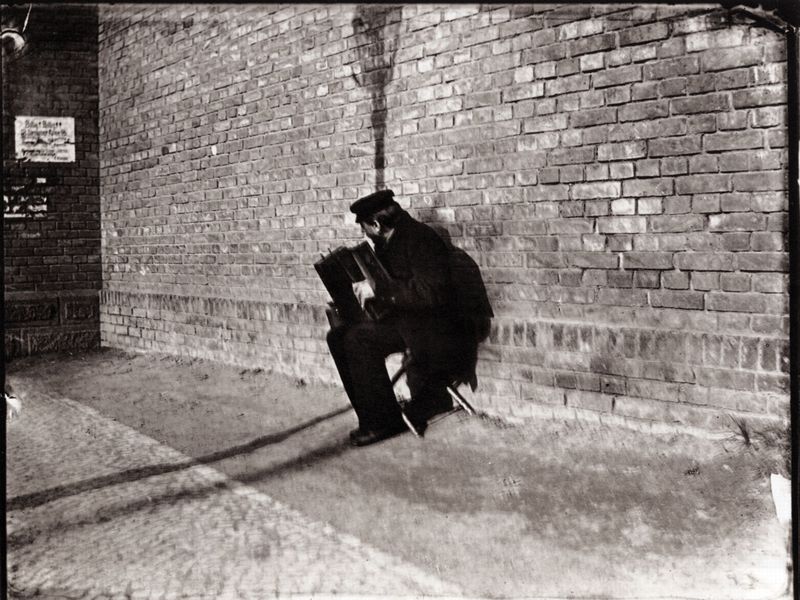
Titel: Straßenmusikant
Künstler: Heinrich Zille
Schlagwörter: dunkel, hand, mann, schatten, weiß, sand, sitzen, stadt, abend, bewegung, frankreich, grau, hell, hintergrund, hut, kleider, lampe, laterne, licht, nacht, ohr, paris, profil, schwarz, strasse, stuhl, haus, weg, bart, hose, jacke, kappe, mütze, wand, arm, band, gesicht, kleidung, lang, mensch, stein, steine, herr, instrument, porträt, einsamkeit, einsam, boden, haare, mantel, sitzend, leuchte, musik, musiker, bewegt, schrift, sommer, ecke, düster, schlagschatten, sitz, fassade, gasse, man, pflaster, spieler, schuhe, russland, mauer, ziegel, tag, backstein, hocker, schemel, sepia, seemann, spielen, draussen, klappstuhl, musikinstrument, musizieren, allein, unscharf, foto, fotografie, photographie, spiel, fugen, kopfstein, schild, außen, berlin, bürgersteig, gehsteig, hauswand, geld, regenrinne, hocken, schwarz weiss, gehweg, pflastersteine, plakat, schuh, photo, rückansicht, ziegelsteine, backsteinmauer, schattenwurf, verwischt, fuge, industrialisierung, straßenlampe, straßenlaterne, bettler, zwielicht, außenraum, musikant, dachrinne, backsteine, ziegelstein, straßenrand, hören, unschärfe, akkordeon, harmonika, quetsche, schifferklavier, ziehharmonika, straßenmusiker, fotogrphie, ghetto, akkordeonspieler, akordeon, bresson, haüserecke, hcker, straßenecke, verwackelt, ziarmonika, ziehamonika, ziehhamonika, zielgelmauer, straßenmusik, bausteine, magnum, analog, straßenmusikant, arkordeon, z, spieln, schiebemütze, fotograpghie, akkordion, sitzend+, akordeonspieler, musikeer, musik spielen